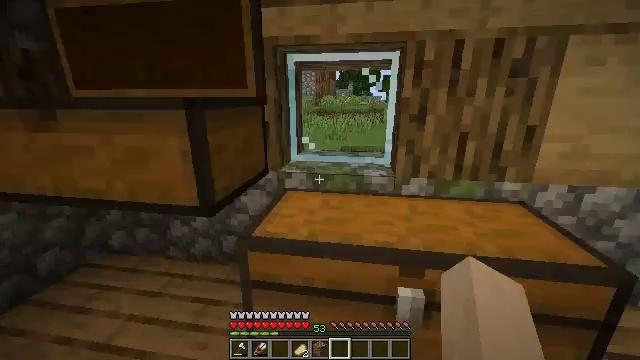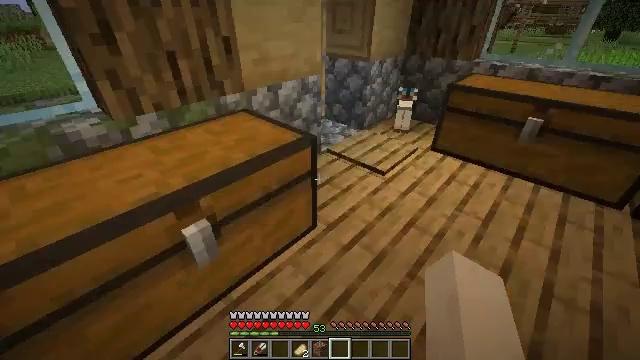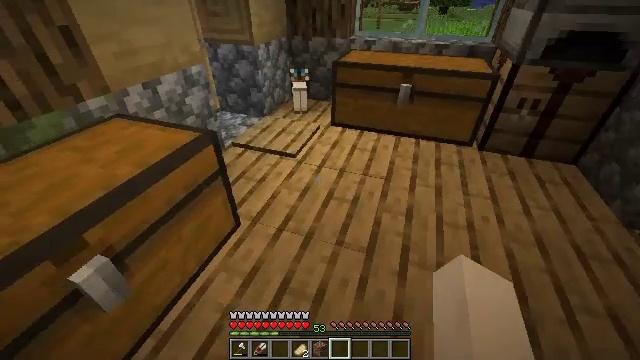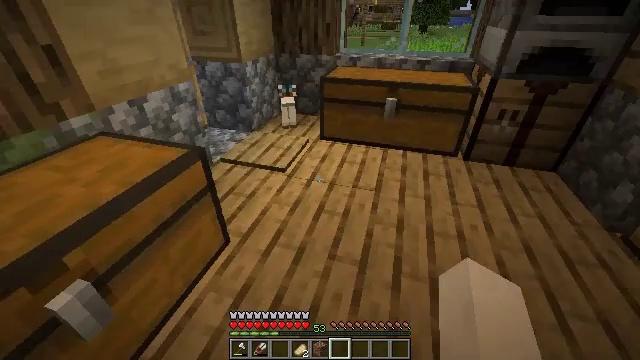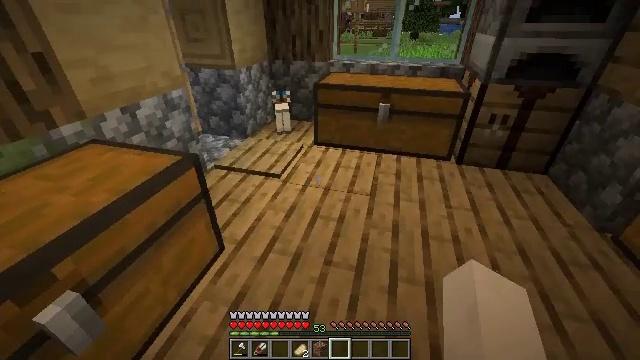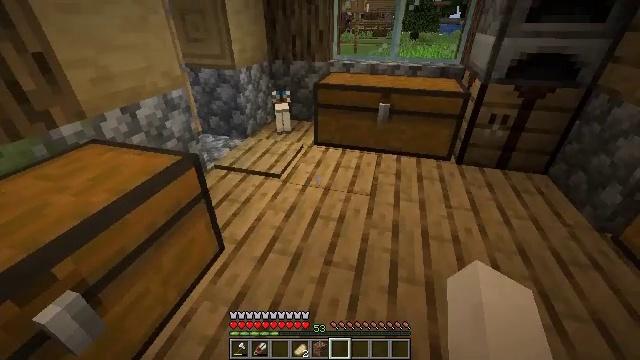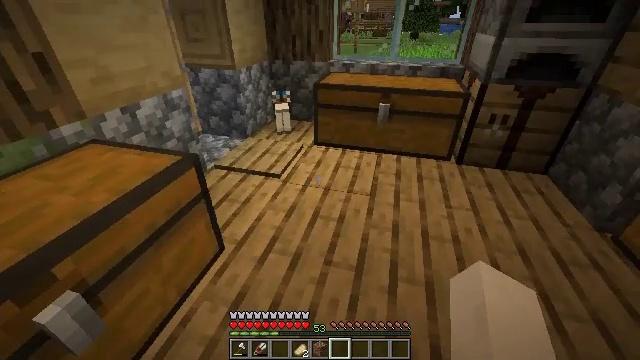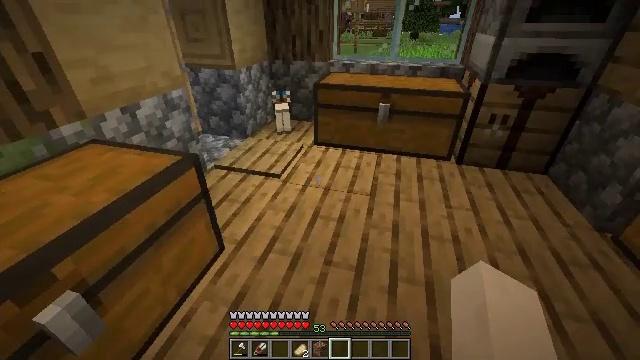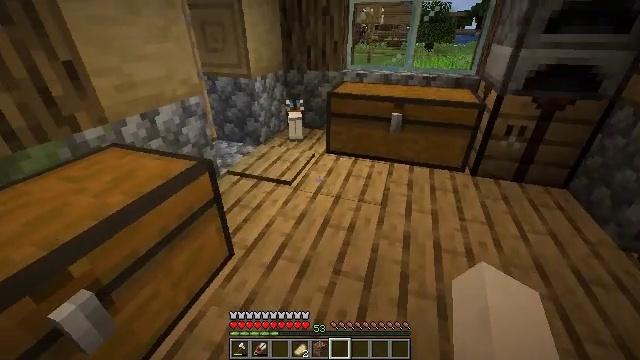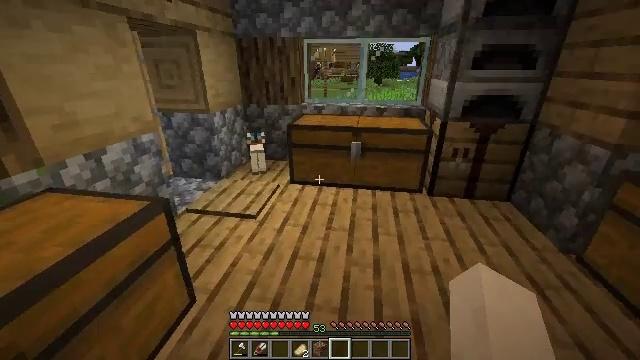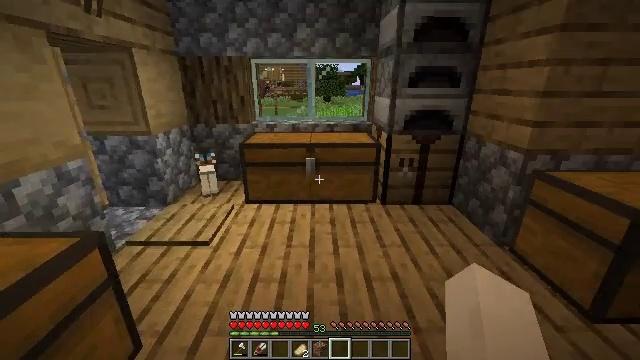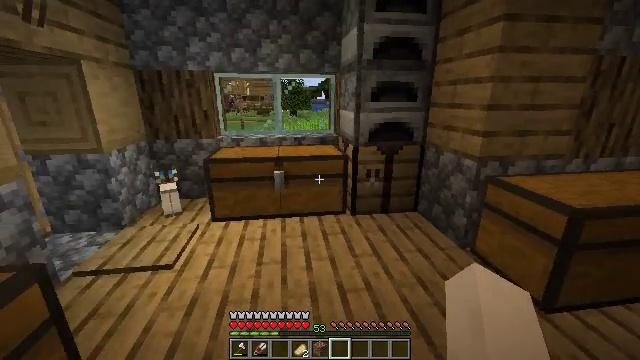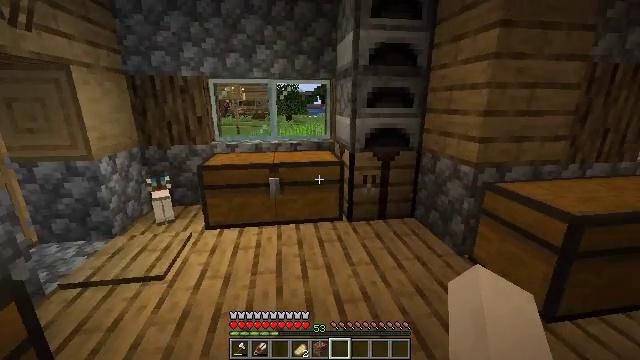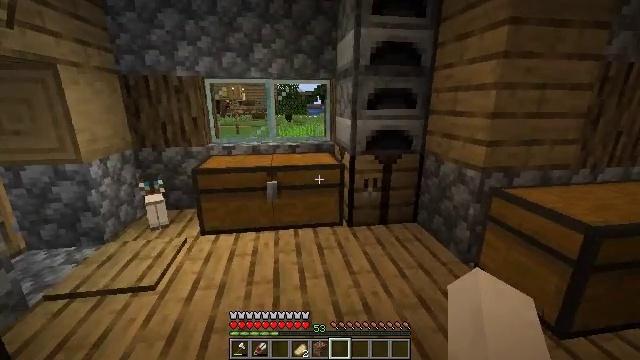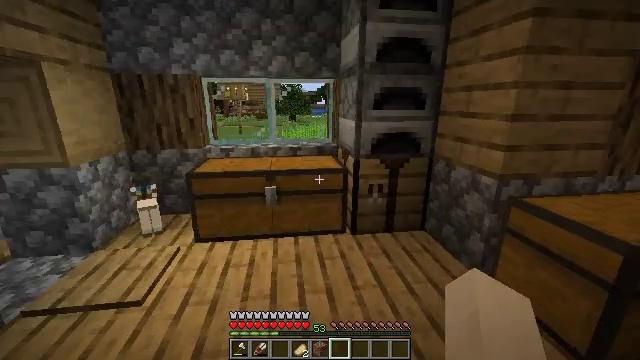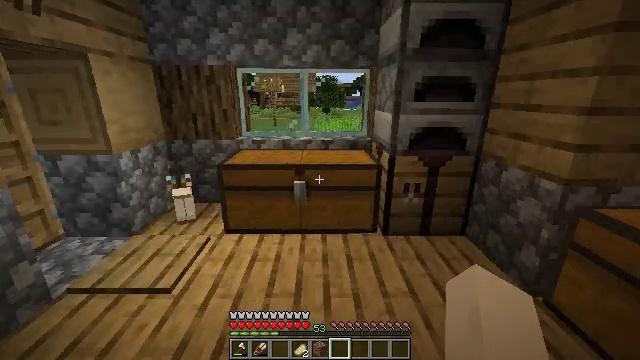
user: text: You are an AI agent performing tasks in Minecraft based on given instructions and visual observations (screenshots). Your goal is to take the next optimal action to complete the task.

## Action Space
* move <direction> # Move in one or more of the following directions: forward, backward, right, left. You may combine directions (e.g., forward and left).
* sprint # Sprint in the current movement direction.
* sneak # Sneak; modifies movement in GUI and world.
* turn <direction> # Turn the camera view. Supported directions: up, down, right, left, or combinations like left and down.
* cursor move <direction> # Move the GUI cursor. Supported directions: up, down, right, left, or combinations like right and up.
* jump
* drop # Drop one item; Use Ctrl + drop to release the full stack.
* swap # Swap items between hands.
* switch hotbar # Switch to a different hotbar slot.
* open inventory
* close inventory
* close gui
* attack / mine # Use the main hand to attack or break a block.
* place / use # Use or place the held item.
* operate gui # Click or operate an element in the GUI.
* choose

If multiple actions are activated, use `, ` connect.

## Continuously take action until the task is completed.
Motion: motion action
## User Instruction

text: Craft a crossbow.
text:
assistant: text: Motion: turn right and down
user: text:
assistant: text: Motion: turn right and down
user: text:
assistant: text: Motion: turn right and up
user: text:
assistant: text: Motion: turn right and up
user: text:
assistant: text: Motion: no_op
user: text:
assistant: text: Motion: no_op
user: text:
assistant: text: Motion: no_op
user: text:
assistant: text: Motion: turn left and up
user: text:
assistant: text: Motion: turn right and up
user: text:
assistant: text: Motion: turn right and up
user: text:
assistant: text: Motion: turn right and up
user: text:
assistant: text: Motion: move forward, turn up
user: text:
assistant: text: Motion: move forward
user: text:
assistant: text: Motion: move forward
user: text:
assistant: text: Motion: move forward, turn left and down
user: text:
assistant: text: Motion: move forward, turn left
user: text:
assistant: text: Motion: move forward, turn left
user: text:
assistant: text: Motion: move forward, turn right
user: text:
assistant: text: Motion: move forward, turn right and up
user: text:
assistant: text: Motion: turn right
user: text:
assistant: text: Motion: turn right
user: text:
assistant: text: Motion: turn up
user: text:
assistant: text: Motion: turn up
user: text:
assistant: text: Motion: turn up
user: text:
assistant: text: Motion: no_op
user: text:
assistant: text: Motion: use / place
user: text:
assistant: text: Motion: use / place
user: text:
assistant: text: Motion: no_op
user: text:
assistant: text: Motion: turn right and up
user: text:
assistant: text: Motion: no_op